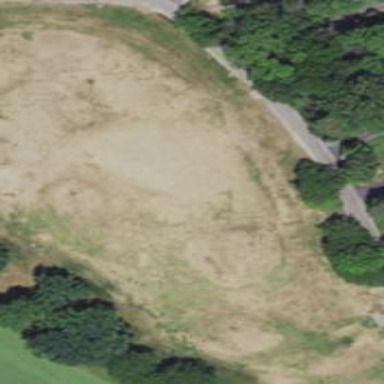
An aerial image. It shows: Grassy area used as driving range for golf.